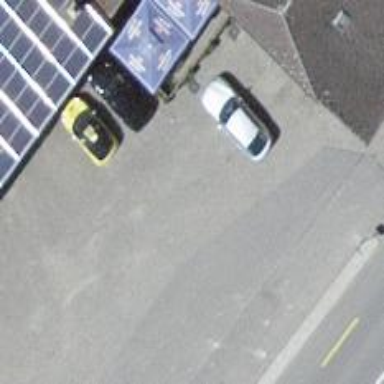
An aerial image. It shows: Road serving as parking aisle.